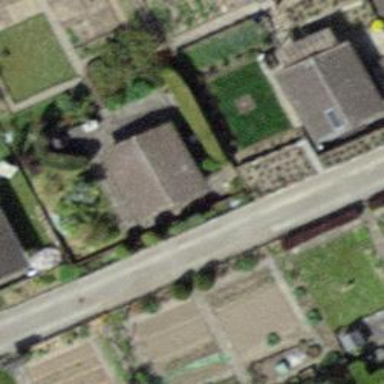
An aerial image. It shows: Allotment house.